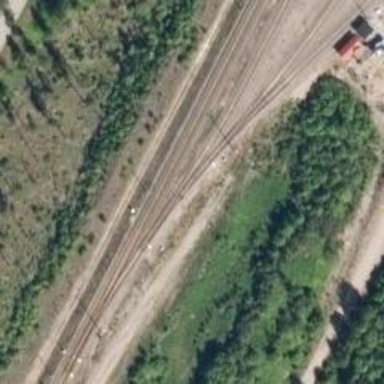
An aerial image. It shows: Wedge is used for the railway derail.